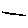
Label: line